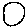
Label: circle